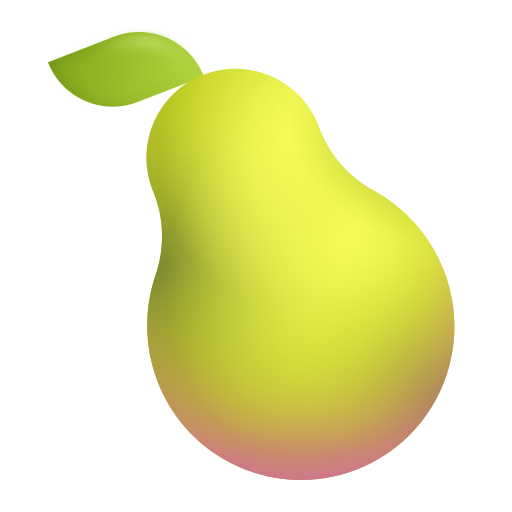
pear color